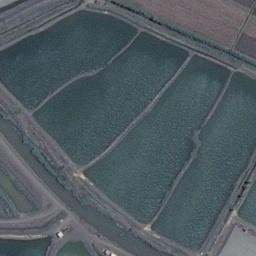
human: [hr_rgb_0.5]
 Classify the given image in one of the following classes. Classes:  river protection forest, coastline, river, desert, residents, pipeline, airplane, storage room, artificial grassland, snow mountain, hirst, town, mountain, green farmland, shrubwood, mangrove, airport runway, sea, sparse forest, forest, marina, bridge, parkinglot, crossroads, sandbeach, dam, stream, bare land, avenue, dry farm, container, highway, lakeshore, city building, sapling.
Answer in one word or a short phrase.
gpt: green farmland